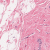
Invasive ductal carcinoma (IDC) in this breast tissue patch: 0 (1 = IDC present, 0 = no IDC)